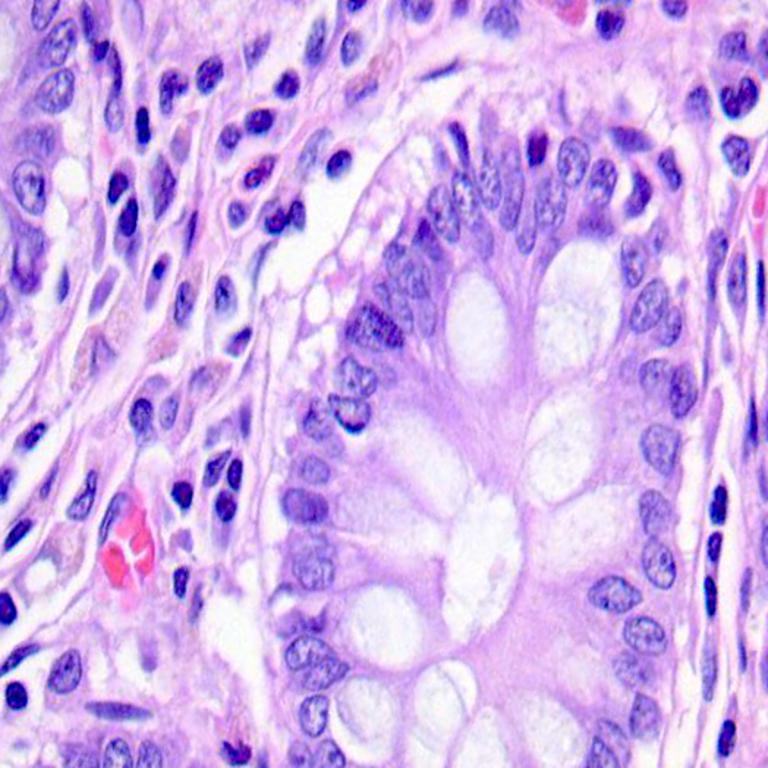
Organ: colon
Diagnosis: benign